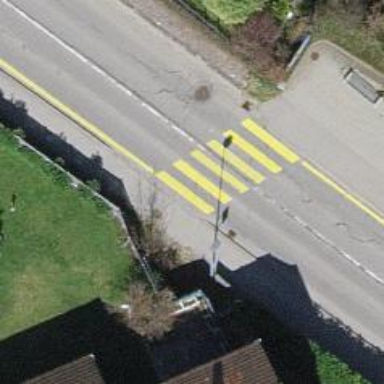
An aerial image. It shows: Marked zebra crossing on the road.